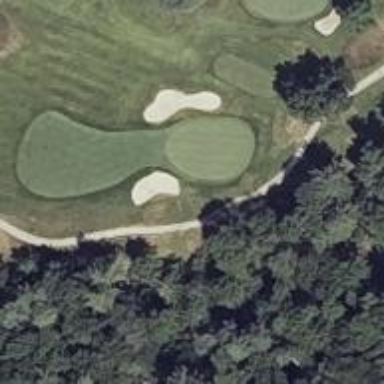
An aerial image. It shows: View of golf hole.